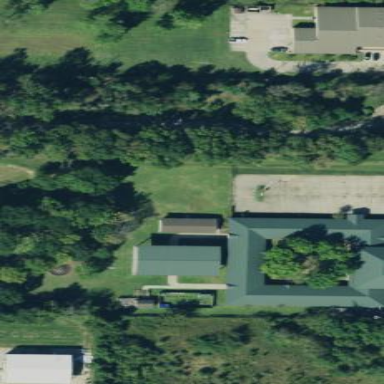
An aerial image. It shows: School.